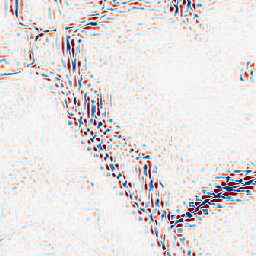
Category: wavelet
Decomposition family: wavelet_reverse_biorthogonal
Decomposition parameters: wavelet: rbio3.5
level: 3
Upsampling method: cubic_mitchell
Upsampling parameters: scale: 4
Upsampling scale: 4